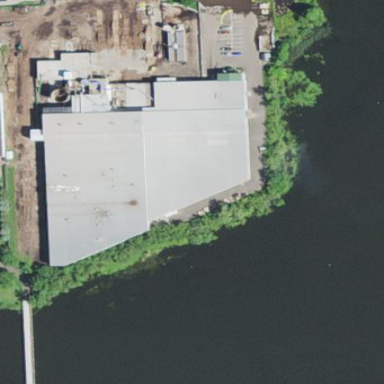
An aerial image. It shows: Industrial building.